Question: Here's my database:

This query select all supplements:
'''
SELECT a.id, a.name, a.image, a.url_segment, COUNT(b.id) AS reviews_count, ROUND(AVG(b.rating), 2) AS reviews_rating, (((SELECT COUNT(*) FROM reviews) * (SELECT AVG(rating) FROM reviews)) + (COUNT(b.id) * AVG(b.rating))) / ((SELECT COUNT(*) FROM reviews) + COUNT(b.id)) AS bayesian_rating
FROM ('supplements' AS a)
LEFT JOIN 'reviews' AS b ON 'b'.'supplements_id' = 'a'.'id'
GROUP BY 'a'.'id'
ORDER BY 'bayesian_rating' DESC
'''
And this, all supplements from one subcategory (in this case, with id = 1):
'''
SELECT a.id, a.name, a.image, a.url_segment, COUNT(b.id) AS reviews_count, ROUND(AVG(b.rating), 2) AS reviews_rating, (SELECT text FROM reviews WHERE supplements_id = a.id ORDER BY id DESC LIMIT 1) AS reviews_latest_text, (((SELECT COUNT(*) FROM reviews LEFT JOIN supplements ON (supplements.id = reviews.supplements_id AND supplements.subcategories_id = 1)) * (SELECT AVG(rating) FROM reviews LEFT JOIN supplements ON (supplements.id = reviews.supplements_id AND supplements.subcategories_id = 1))) + (COUNT(b.id) * AVG(b.rating))) / ((SELECT COUNT(*) FROM reviews LEFT JOIN supplements ON (supplements.id = reviews.supplements_id AND supplements.subcategories_id = 1)) + COUNT(b.id)) AS bayesian_rating
FROM ('supplements' AS a)
LEFT JOIN 'reviews' AS b ON 'b'.'supplements_id' = 'a'.'id'
WHERE 'a'.'subcategories_id' = '1'
GROUP BY 'a'.'id'
ORDER BY 'bayesian_rating' DESC
'''
The bayesian rating of the same supplements should be different on each query, but on both it's returning the same.
Here's is the part where I calculate the bayesian rating on the first query:
'''
(((SELECT COUNT(*) FROM reviews) * (SELECT AVG(rating) FROM reviews)) + (COUNT(b.id) * AVG(b.rating))) / ((SELECT COUNT(*) FROM reviews) + COUNT(b.id)) AS bayesian_rating
'''
On the second:
'''
(((SELECT COUNT(*) FROM reviews LEFT JOIN supplements ON (supplements.id = reviews.supplements_id AND supplements.subcategories_id = 1)) * (SELECT AVG(rating) FROM reviews LEFT JOIN supplements ON (supplements.id = reviews.supplements_id AND supplements.subcategories_id = 1))) + (COUNT(b.id) * AVG(b.rating))) / ((SELECT COUNT(*) FROM reviews LEFT JOIN supplements ON (supplements.id = reviews.supplements_id AND supplements.subcategories_id = 1)) + COUNT(b.id)) AS bayesian_rating
'''
For some reason the join is not making any difference to the result.
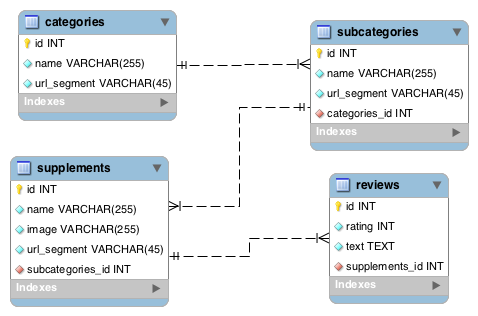
Answer: Since reviews are children of supplements, joining to supplements won't return anything different for reviews.
I think it's that the two queries return the same.
Also, by mathematical definition of 'AVG', the term
'''
(SELECT COUNT(*) FROM reviews) * (SELECT AVG(rating) FROM reviews)
'''
is identical to
'''
(SELECT SUM(rating) FROM reviews)
'''
so you can simplify (and speed up) your query but substituting this in.